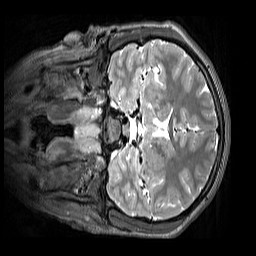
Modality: T2w
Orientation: coronal
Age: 13
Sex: male
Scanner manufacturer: siemens
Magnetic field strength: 3 T
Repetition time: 3.2 s
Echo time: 0.408 s